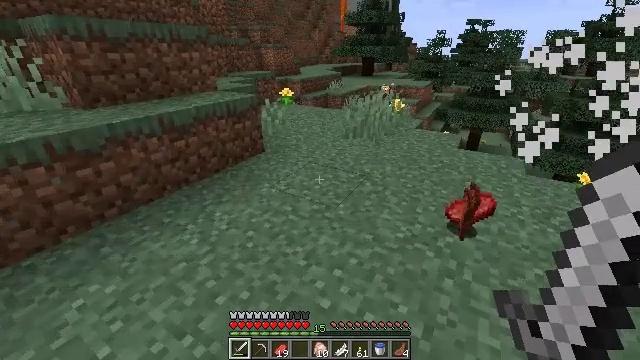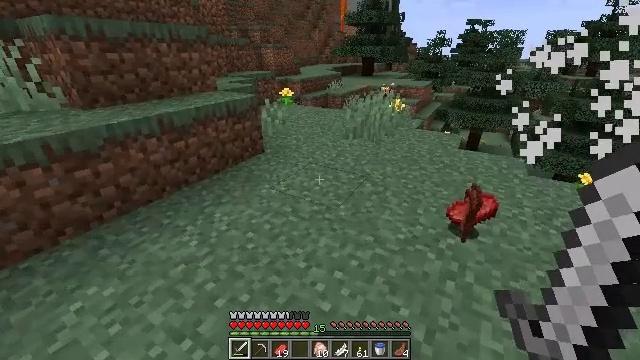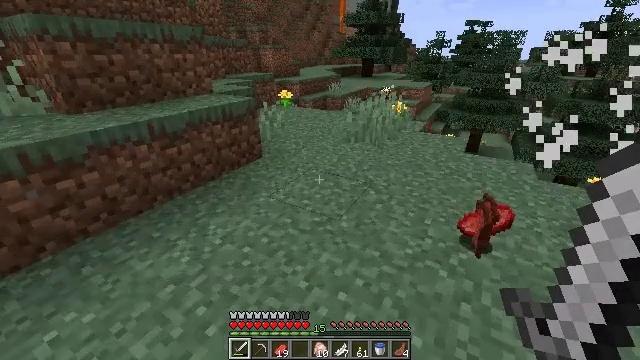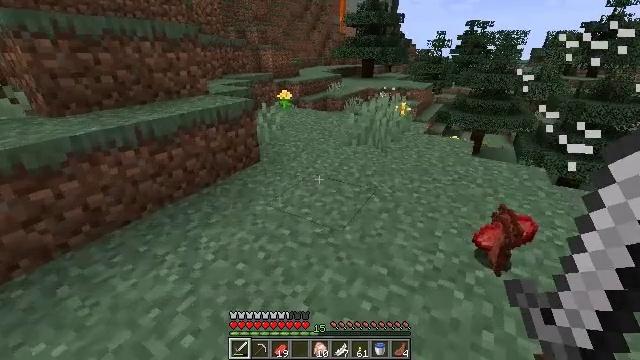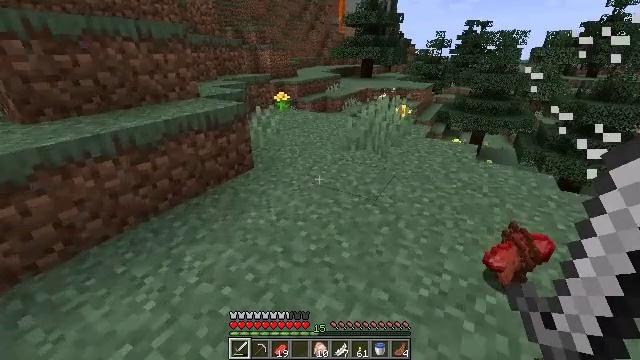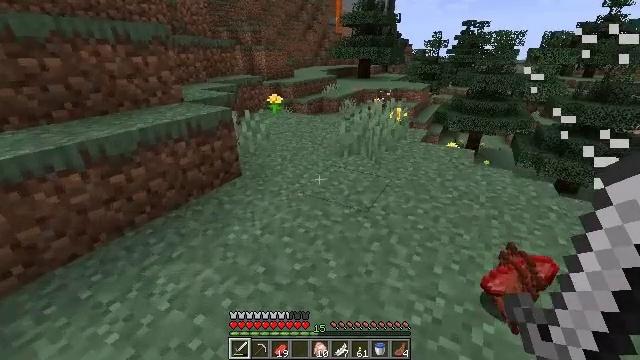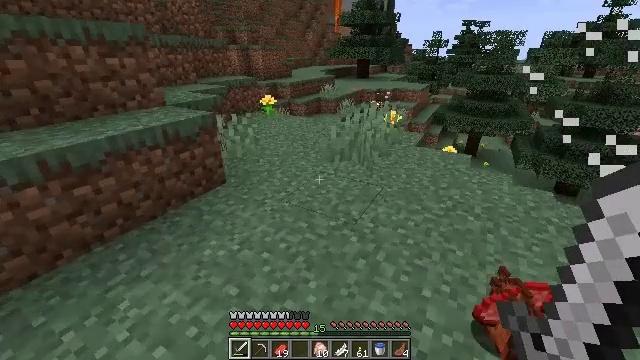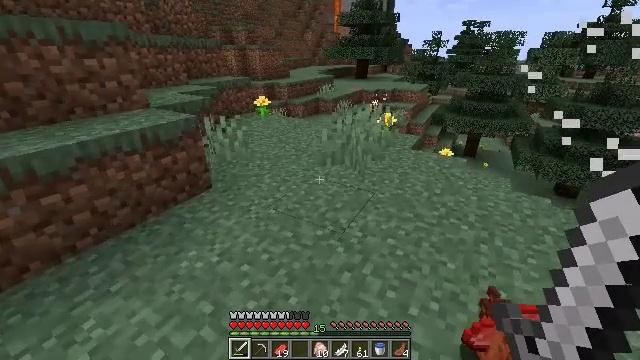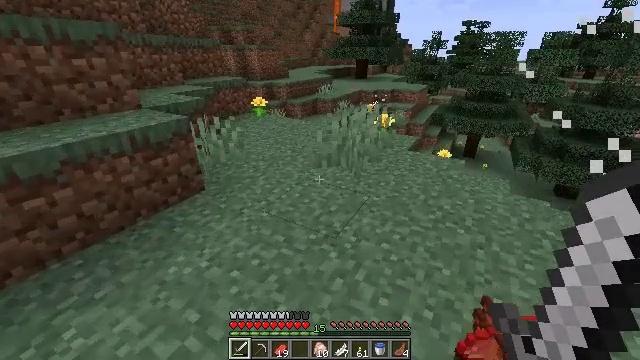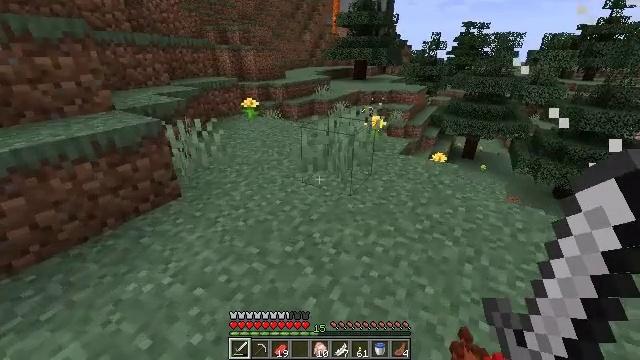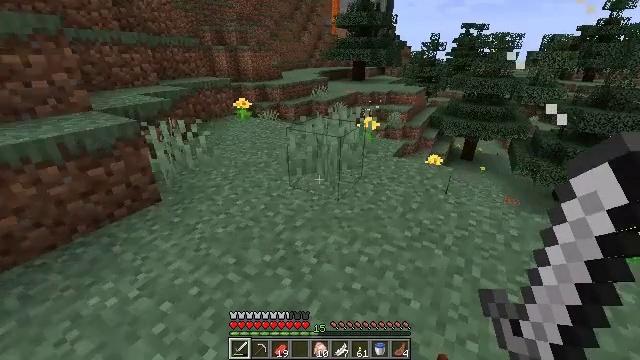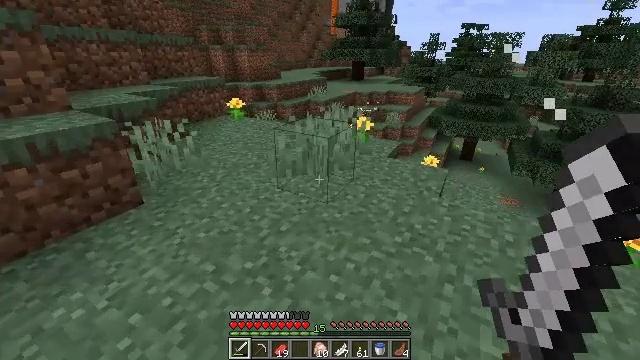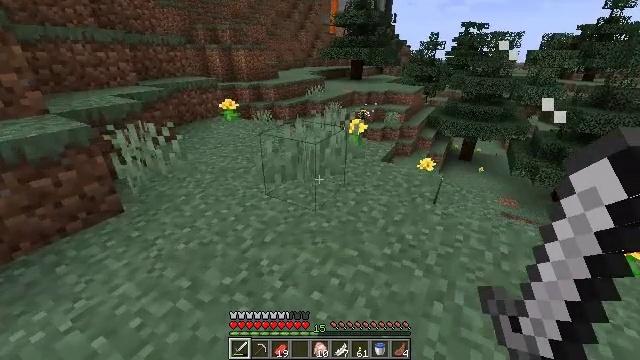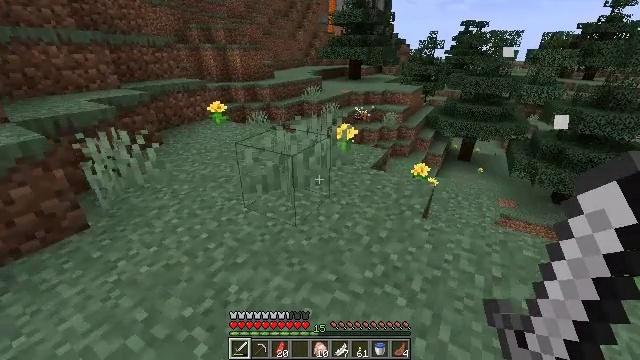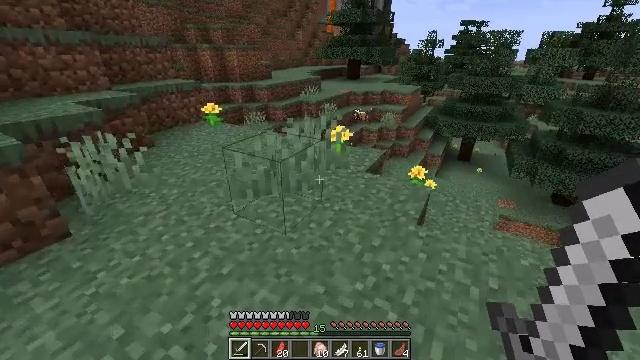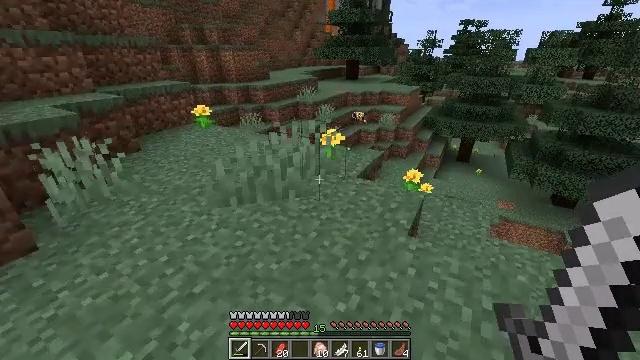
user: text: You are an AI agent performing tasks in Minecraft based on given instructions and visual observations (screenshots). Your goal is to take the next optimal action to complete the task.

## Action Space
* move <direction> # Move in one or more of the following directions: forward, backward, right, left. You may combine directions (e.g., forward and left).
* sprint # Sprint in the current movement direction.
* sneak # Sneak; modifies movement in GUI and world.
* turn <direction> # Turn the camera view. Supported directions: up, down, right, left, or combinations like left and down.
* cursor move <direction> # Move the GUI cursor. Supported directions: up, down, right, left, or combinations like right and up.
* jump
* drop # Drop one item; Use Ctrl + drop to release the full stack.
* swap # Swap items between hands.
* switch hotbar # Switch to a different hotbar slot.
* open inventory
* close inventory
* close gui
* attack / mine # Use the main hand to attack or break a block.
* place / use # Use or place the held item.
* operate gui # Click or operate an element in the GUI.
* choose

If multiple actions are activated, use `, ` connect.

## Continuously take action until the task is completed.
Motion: motion action
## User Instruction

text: Mine grass block from the ground.
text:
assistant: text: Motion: move forward
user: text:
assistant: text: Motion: move forward
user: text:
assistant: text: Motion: move forward
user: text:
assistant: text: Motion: move forward and move right
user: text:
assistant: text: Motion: move forward and move right
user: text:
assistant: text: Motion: move forward and move right
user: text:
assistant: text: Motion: move forward and move right
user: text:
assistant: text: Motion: move forward and move right
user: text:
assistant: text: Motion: move forward and move right
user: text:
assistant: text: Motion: move forward and move right
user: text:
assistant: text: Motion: move forward and move right
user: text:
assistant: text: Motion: move forward and move right
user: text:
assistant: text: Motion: move forward and move right
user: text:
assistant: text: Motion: move forward and move right
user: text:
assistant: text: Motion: move forward and move right
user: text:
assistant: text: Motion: move forward and move right
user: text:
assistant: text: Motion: move forward and move right
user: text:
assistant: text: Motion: move forward and move right
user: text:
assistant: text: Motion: move forward and move right
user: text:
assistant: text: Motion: move forward and move right
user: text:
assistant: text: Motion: no_op
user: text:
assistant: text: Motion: no_op
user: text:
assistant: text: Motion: no_op
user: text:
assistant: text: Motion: turn left and up
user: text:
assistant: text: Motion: turn left and up
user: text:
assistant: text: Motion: turn left
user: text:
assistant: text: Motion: turn left
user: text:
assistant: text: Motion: turn left and down
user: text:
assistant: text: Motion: turn left
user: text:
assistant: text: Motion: no_op